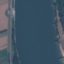
Land use / land cover class: River